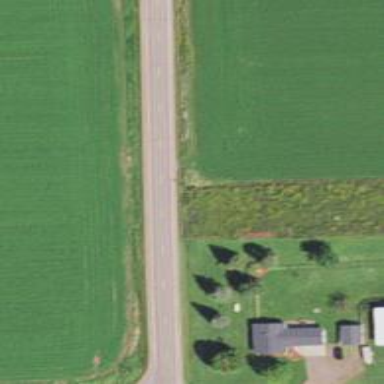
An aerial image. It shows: Tertiary road.